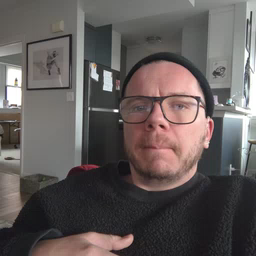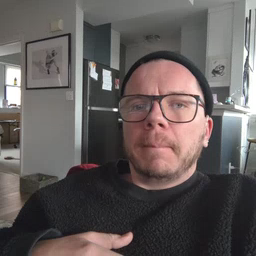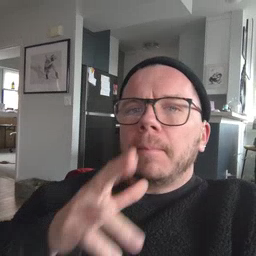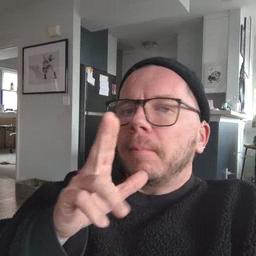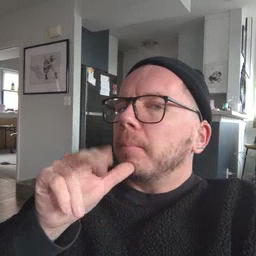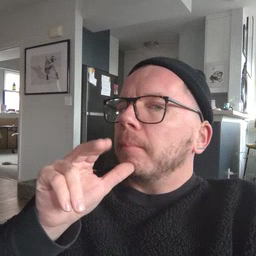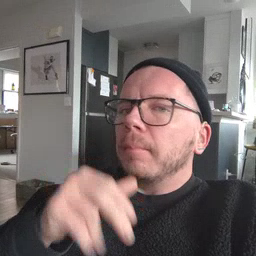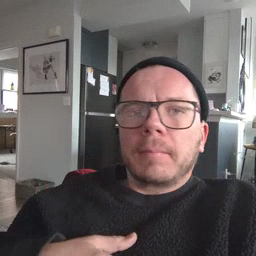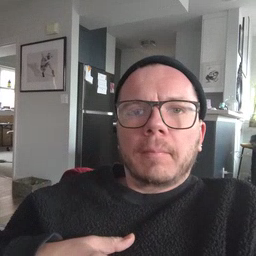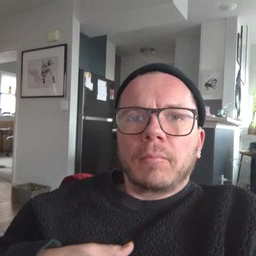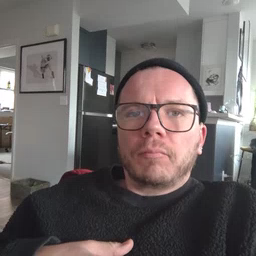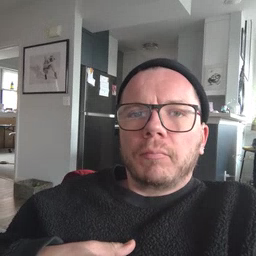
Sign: hen